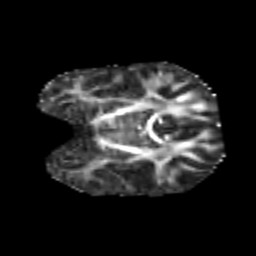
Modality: FA
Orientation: coronal
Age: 6
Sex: male
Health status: healthy